Interaction volume radius: 5 \u00c5
Interaction volume height: 20 \u00c5
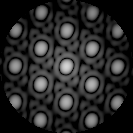
Disorder parameter: 0.01066